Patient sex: M
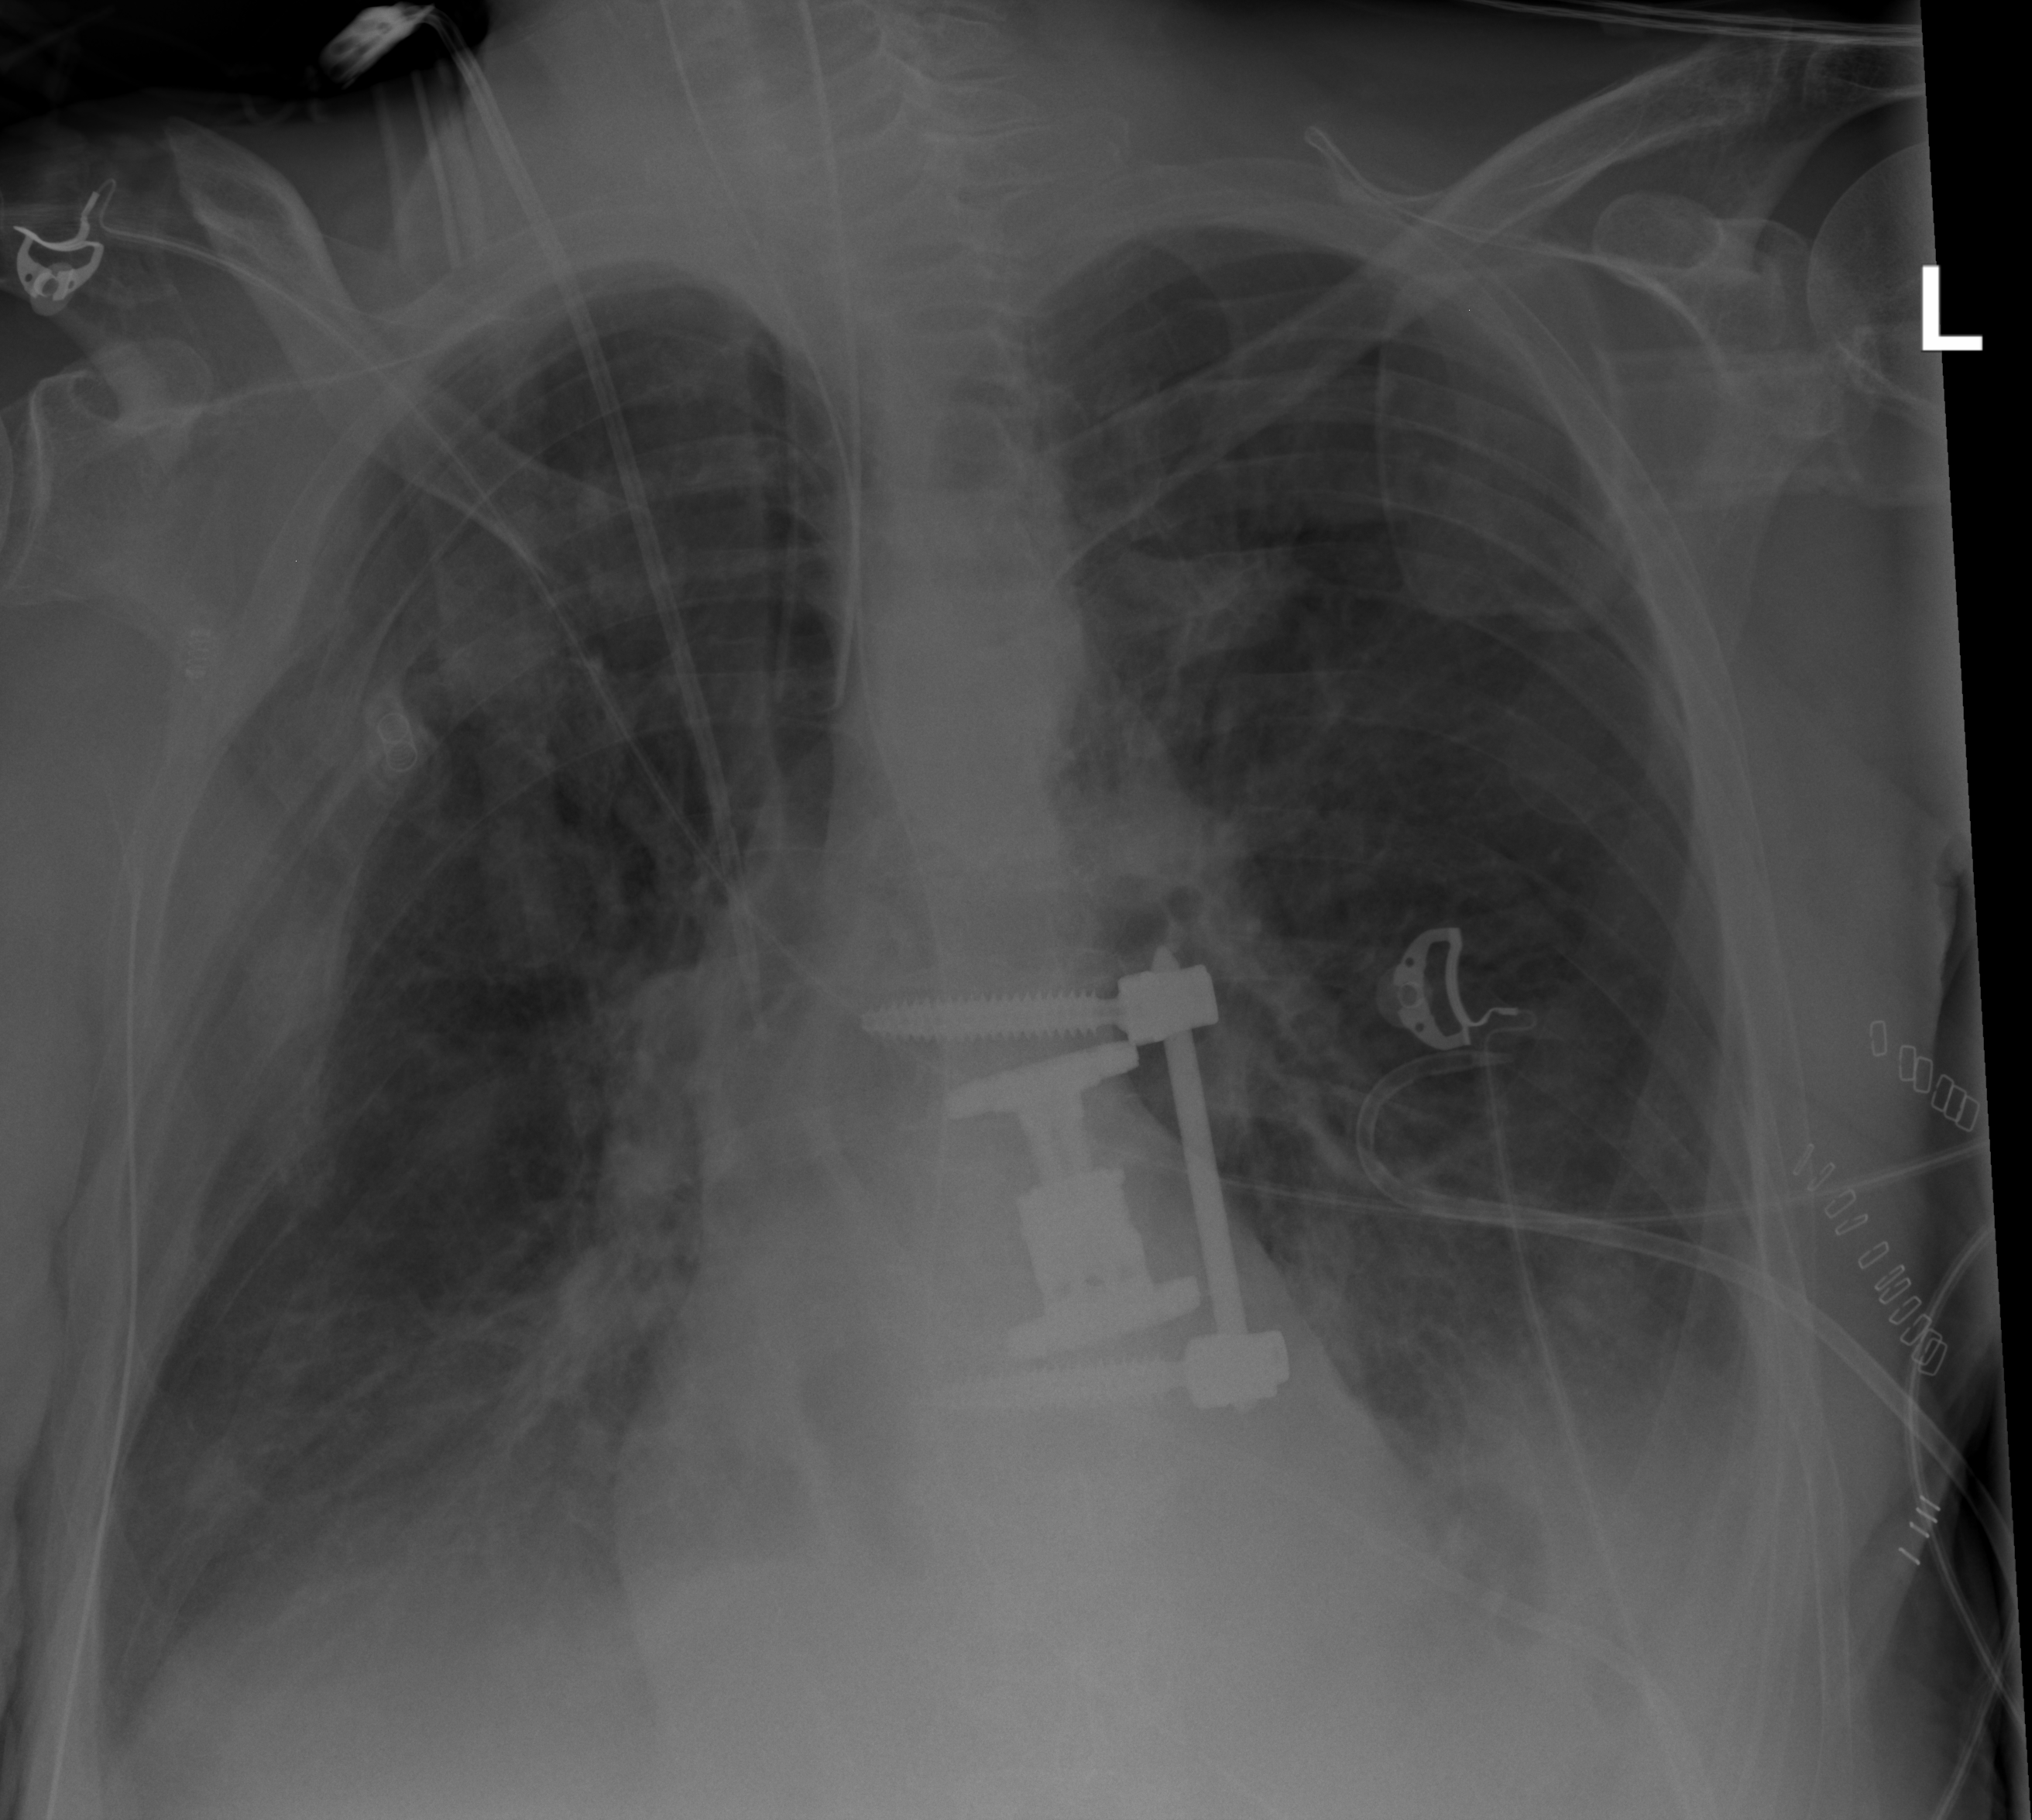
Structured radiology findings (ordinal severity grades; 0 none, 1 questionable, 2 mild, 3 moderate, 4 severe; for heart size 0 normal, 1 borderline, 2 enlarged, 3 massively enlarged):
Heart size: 0
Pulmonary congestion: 1
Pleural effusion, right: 3
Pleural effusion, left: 3
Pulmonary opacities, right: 2
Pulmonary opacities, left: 2
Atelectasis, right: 3
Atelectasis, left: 3